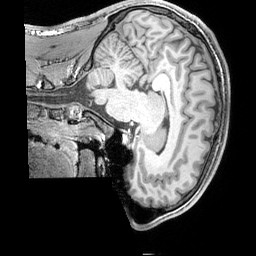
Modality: T1w
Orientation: sagittal
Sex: male
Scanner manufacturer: siemens
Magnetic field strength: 3 T
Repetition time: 2.3 s
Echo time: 0.00226 s